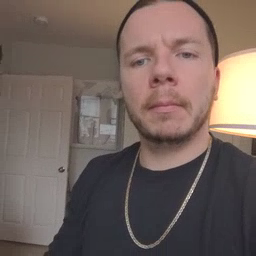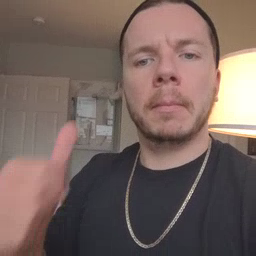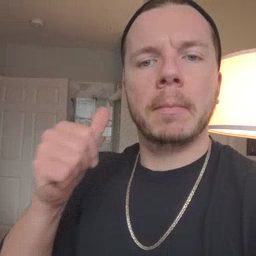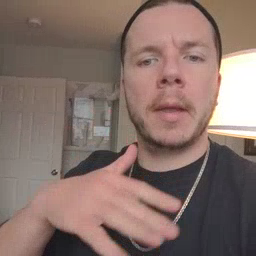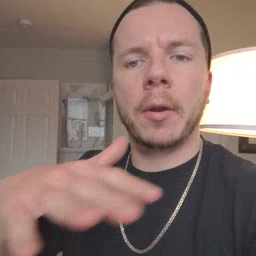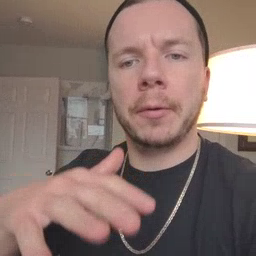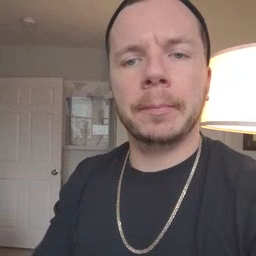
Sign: backyard